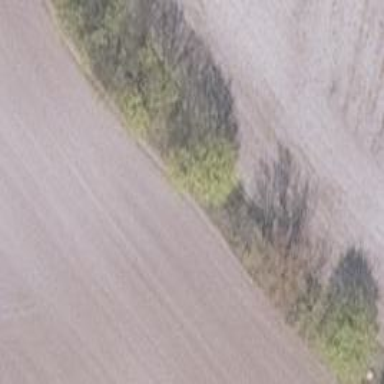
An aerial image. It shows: Row of trees in natural setting.